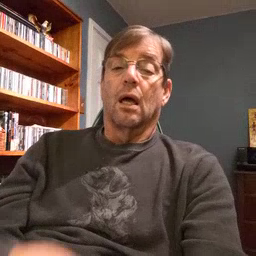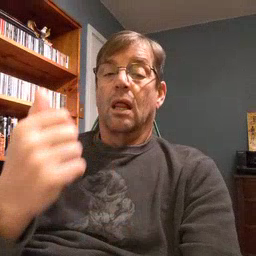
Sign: another